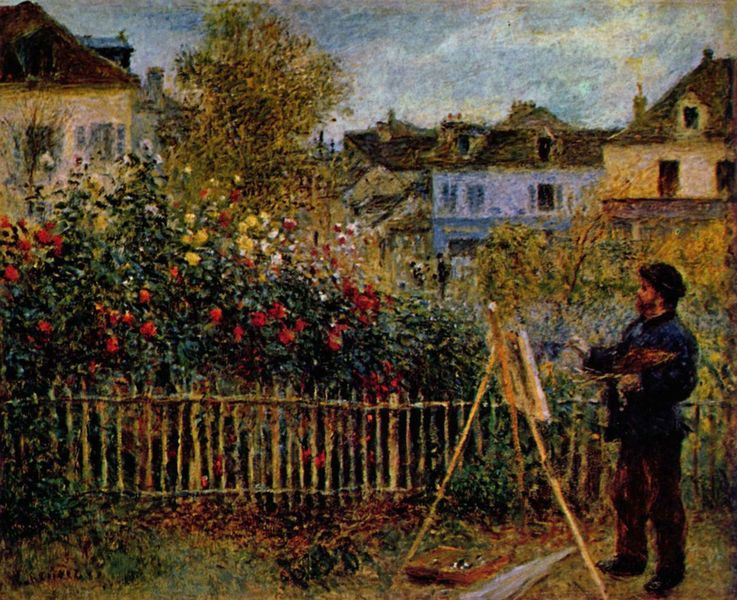
Titel: Monet beim Malen in seinem Garten in Argenteuil
Künstler: Pierre Auguste Renoir
Standort: Hartford (Connecticut)
Institution: Wadsworth Atheneum
Schlagwörter: baum, blau, blätter, dunkel, gemälde, himmel, mann, wolken, bäume, gelb, grün, impressionismus, landschaft, ocker, stadt, blume, blumen, braun, bunt, fenster, frankreich, grau, hell, hut, licht, renoir, schwarz, weiss, blüte, blüten, dach, gebäude, gras, haus, rose, rosen, rot, wiese, wolke, zaun, malerei, bart, hose, mütze, stein, bild, bildnis, portrait, porträt, signatur, öl, häuser, natur, strauch, busch, büsche, gebüsch, pastos, sträucher, stehend, person, pflanze, pflanzen, renaissance, rosa, kamin, kamine, schornstein, garten, hellblau, farbig, sommer, ort, schuhe, pointilismus, farben, modern, dorf, dächer, schornsteine, farbe, hecke, tag, gartenzaun, herbst, lattenzaun, holzzaun, vorort, regentag, duktus, impressionistisch, monet, maler, manet, staffelei, stimmung, ölfarben, gewächs, frühling, wände, unterschrift, pleinair, dachfenster, gauben, künstler, tupfen, leinwand, hallo, malen, palette, pinsel, siedlung, gaube, gärten, freiluftmalerei, leuchtend, freundlich, malkasten, künstlerportrait, städtchen, kitsch, farbtupfer, heckenrosen, rechtshänder, impressionist, vorstadt, pallette, hausdach, reihenhaus, himmer, sträuche, farbenfroh, stadtgarten, rosengarten, freiluft, stimmungsvoll, flirrend, tuben, gartem, rosenbusch, steffelei, plain air, malerutensilien, bäuma, blumenpracht, franfkreich, freilusft, freundliche, häuserkette, künstlerkoffer, stffelei